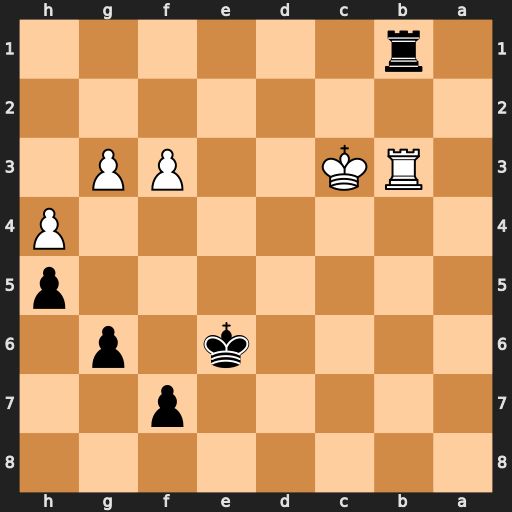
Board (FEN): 8/5p2/4k1p1/7p/7P/1RK2PP1/8/1r6
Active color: b
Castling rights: -
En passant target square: -
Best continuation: Rxb3+ Kxb3 f5 Kc2 f4 gxf4 Kf5 Kd3 Kxf4